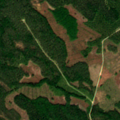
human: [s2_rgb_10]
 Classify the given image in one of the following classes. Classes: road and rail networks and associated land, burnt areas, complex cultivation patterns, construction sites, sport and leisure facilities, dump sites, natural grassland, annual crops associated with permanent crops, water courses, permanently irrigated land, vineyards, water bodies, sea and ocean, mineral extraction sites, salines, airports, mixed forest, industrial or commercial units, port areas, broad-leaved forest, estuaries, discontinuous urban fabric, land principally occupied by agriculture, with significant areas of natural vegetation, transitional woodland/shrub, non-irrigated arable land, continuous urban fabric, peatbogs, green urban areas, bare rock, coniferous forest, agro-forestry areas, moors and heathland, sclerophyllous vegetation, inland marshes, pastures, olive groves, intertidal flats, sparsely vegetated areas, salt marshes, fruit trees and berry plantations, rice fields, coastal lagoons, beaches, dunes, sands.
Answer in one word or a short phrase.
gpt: coniferous forest, mixed forest, transitional woodland/shrub